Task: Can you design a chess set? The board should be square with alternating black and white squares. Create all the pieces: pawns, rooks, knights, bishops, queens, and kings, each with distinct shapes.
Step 3173:
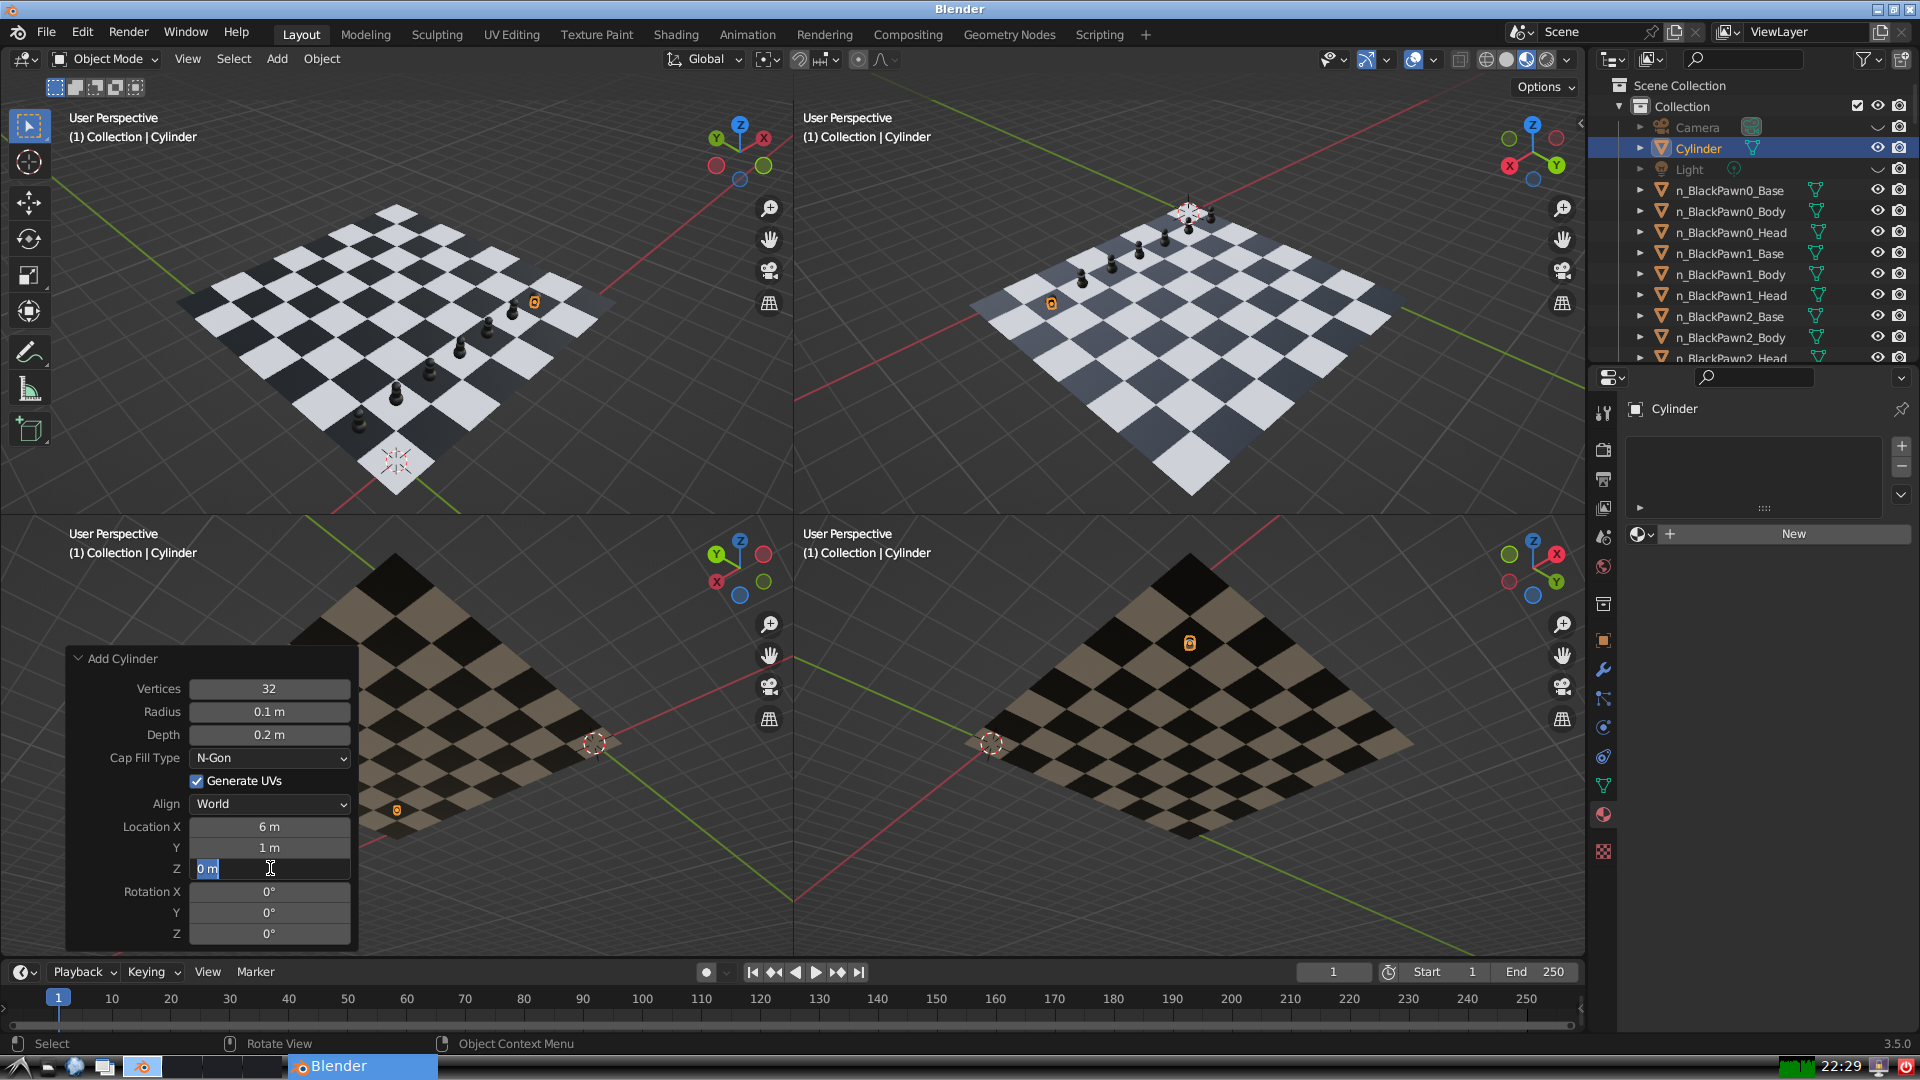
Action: input_text: 0.3